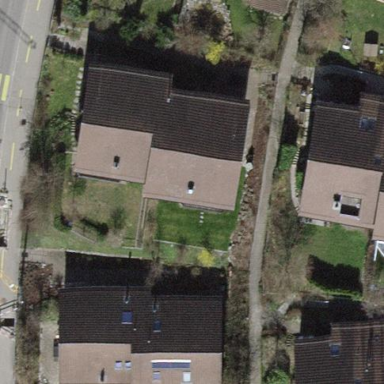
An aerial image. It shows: Building with tiled roof.